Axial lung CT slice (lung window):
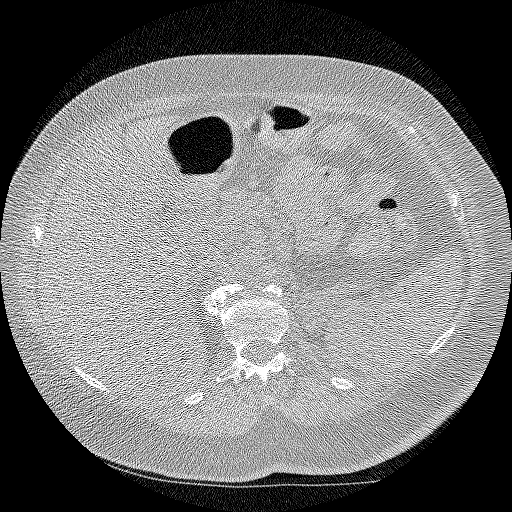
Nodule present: no